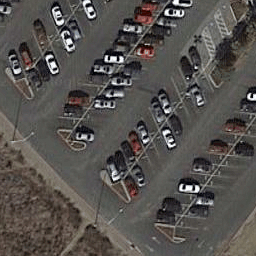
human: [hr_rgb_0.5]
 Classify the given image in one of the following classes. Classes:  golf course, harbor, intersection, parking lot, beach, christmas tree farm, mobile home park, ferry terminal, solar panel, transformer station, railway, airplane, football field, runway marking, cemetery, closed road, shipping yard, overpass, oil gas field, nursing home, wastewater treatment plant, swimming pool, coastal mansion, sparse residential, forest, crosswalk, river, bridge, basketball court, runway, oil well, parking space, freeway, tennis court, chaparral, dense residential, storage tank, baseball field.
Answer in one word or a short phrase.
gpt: parking lot